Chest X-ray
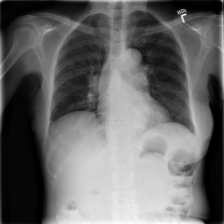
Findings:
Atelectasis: positive
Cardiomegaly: negative
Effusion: negative
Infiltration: negative
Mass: negative
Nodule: negative
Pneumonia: negative
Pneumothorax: negative
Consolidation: negative
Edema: negative
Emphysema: negative
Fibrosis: negative
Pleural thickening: negative
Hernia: negative